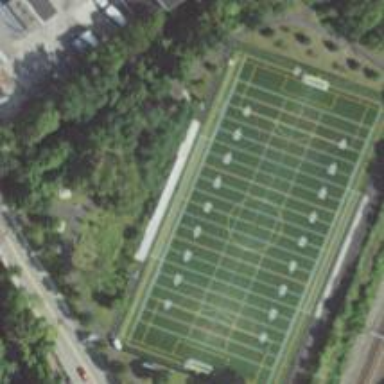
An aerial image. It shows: American football pitch for leisure and sport activities.